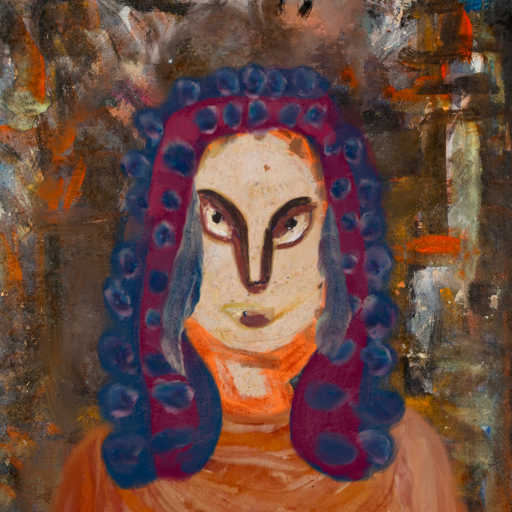
Background: GypsyQueen, Head And Neck Front: Rupkatha, Face Front: After_Raid, Bust: Pious_Lady, Hair Front: Hill_Girl, Head Accessory: Blank, Second Necklace: Blank, Necklace: Blank, Baby: Blank